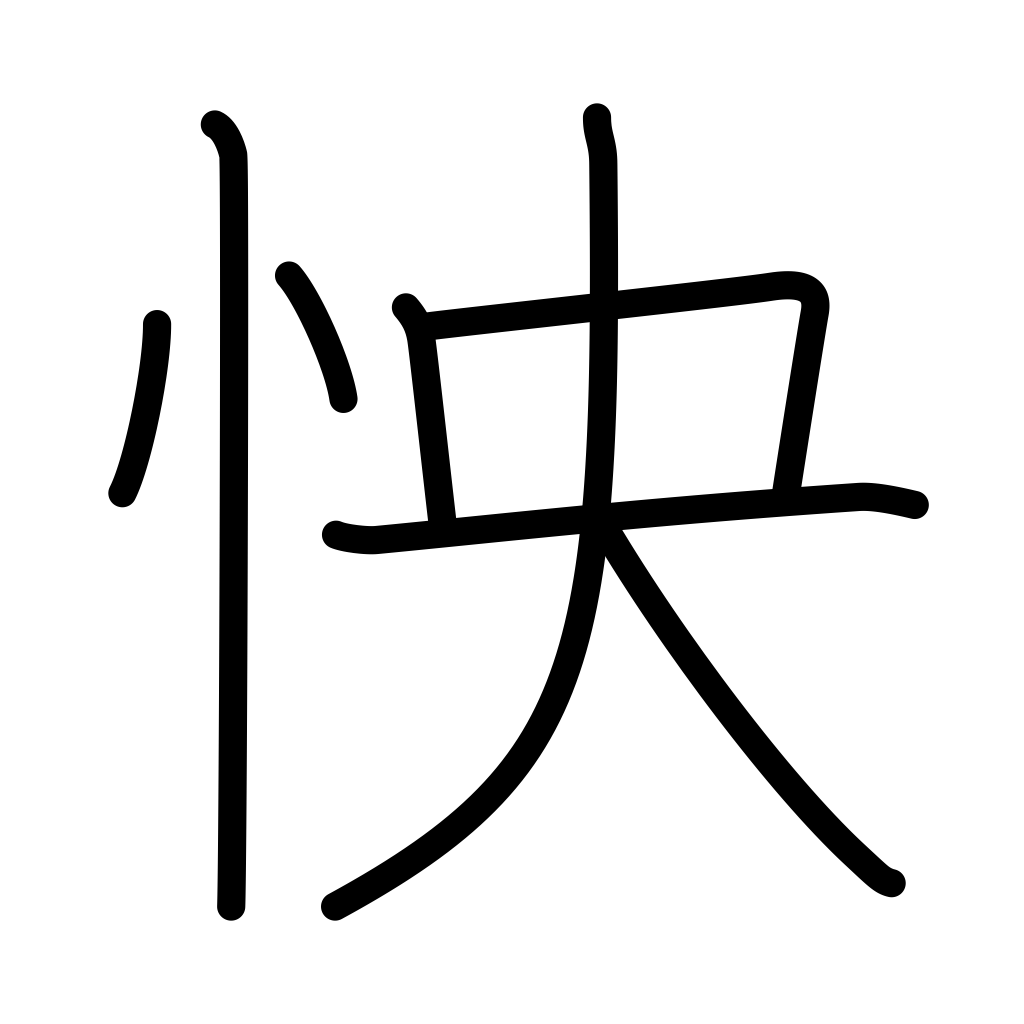
Meaning: dissatisfaction, grudge